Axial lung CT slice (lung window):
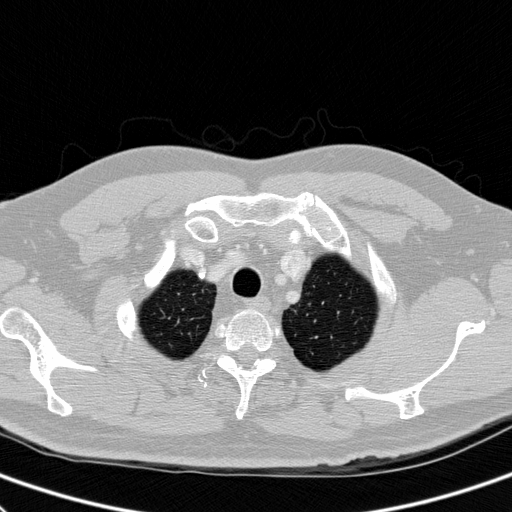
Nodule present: no